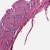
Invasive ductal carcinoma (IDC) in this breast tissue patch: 0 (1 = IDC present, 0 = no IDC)